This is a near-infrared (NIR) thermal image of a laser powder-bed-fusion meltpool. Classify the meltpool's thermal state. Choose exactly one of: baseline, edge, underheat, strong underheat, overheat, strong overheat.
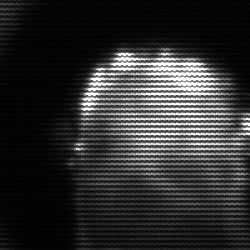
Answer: baseline